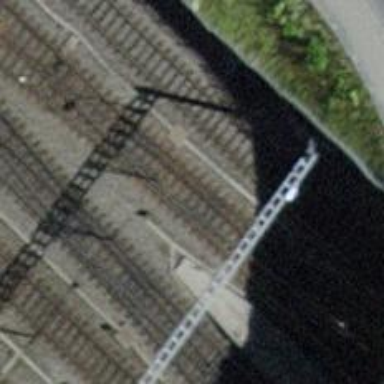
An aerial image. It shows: Railway switch.